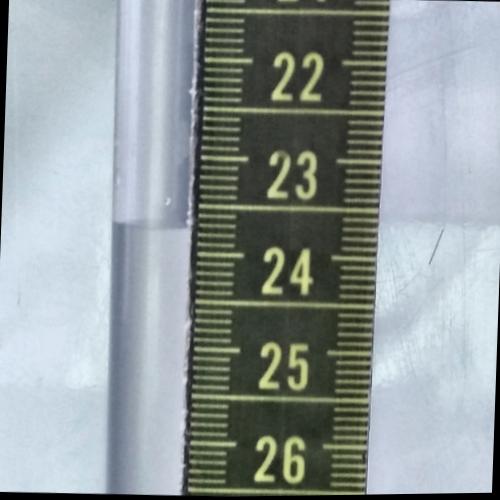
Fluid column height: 23.8 cm